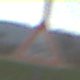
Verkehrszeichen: RadverkehrLinks
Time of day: Midday
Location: Outdoor (Nature)
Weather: PartlyCloudy
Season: NotSpecified
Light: Natural